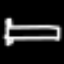
Label: bed